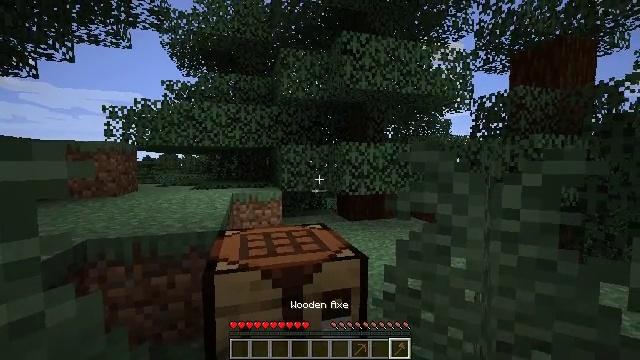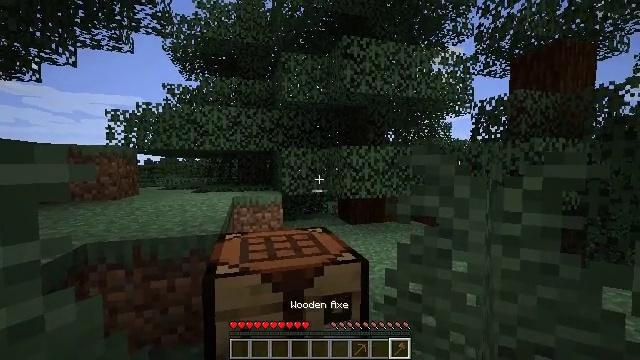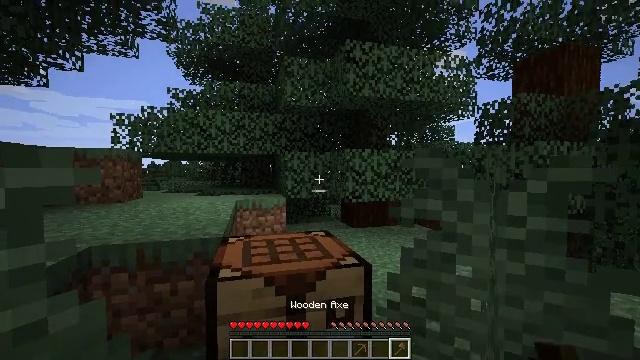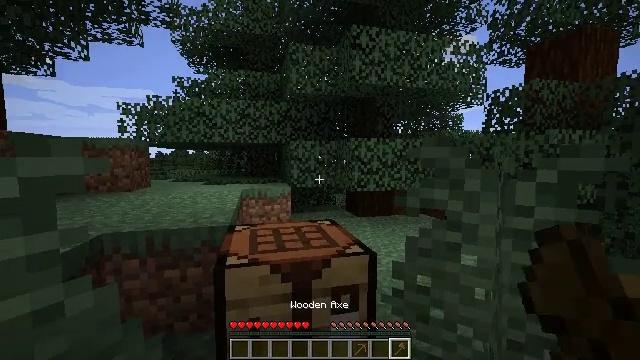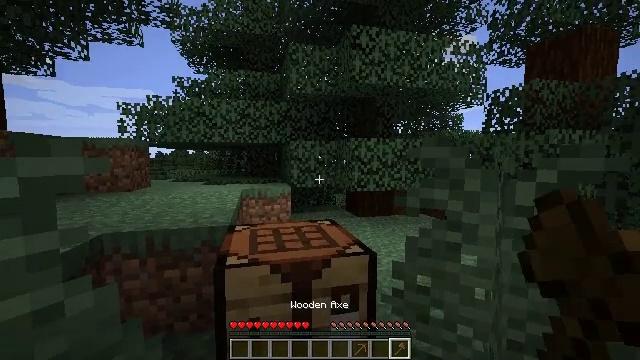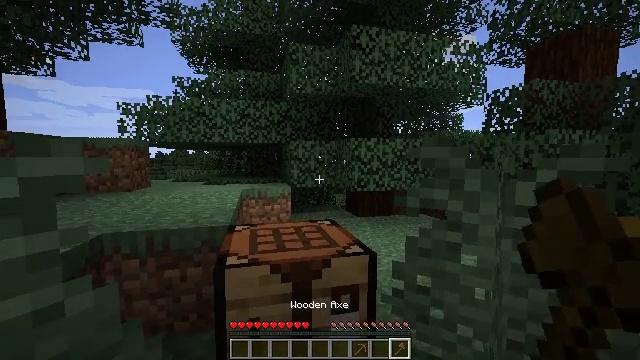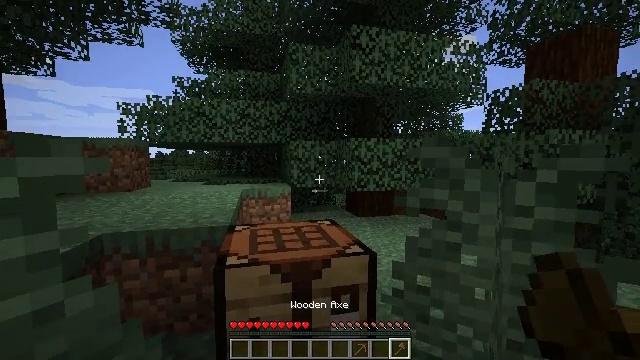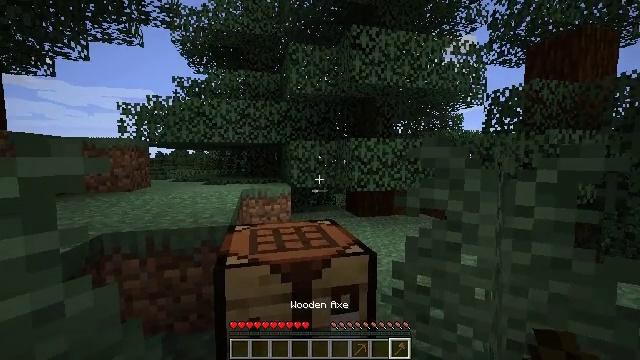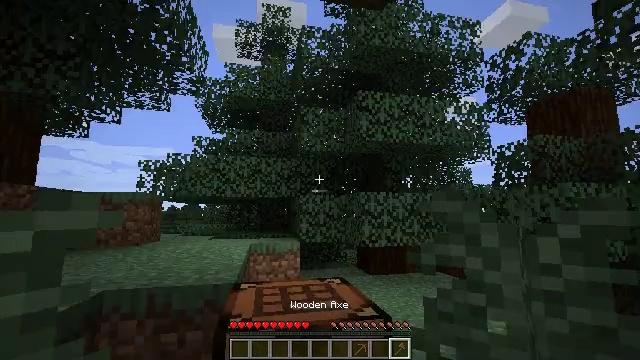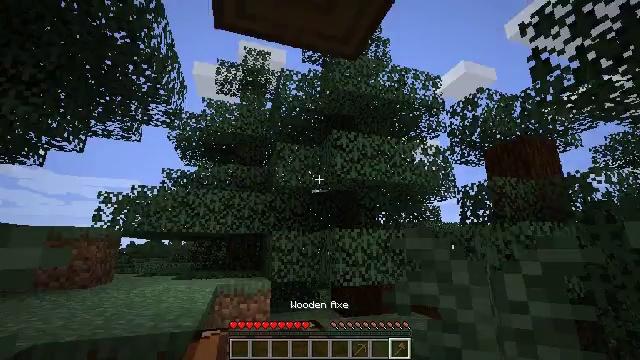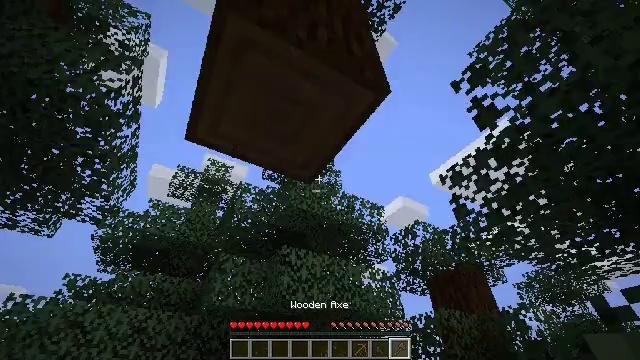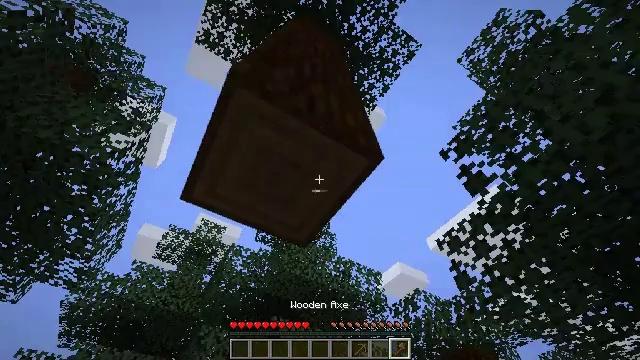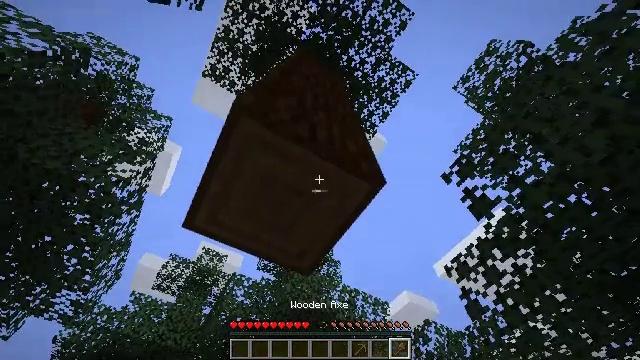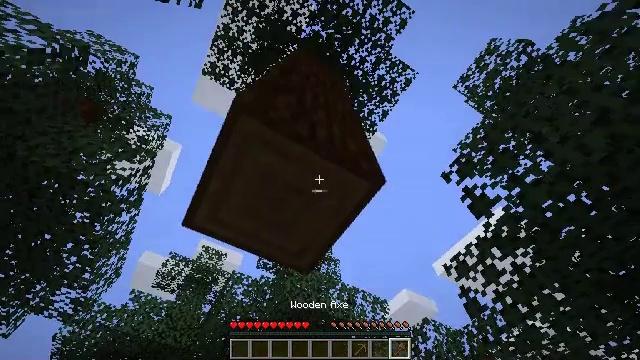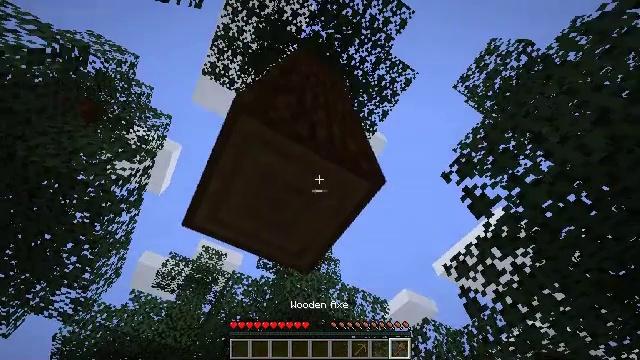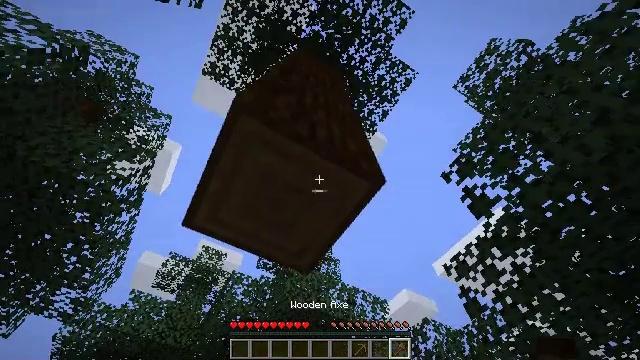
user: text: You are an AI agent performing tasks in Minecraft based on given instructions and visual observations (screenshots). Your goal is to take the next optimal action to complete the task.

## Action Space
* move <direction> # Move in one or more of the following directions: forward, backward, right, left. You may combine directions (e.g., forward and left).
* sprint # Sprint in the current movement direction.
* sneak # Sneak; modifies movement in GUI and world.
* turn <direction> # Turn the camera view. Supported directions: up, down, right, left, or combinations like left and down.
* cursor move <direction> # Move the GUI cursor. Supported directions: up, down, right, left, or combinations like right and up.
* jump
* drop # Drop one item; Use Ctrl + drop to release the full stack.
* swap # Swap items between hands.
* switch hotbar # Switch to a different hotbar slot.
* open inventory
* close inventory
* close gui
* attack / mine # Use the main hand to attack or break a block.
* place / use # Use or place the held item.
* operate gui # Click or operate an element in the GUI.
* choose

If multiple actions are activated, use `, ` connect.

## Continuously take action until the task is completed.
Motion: motion action
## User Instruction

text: Mine the spruce log from the forest.
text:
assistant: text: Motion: no_op
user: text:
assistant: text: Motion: no_op
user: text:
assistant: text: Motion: turn left and down
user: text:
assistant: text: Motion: no_op
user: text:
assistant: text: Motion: no_op
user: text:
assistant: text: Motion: no_op
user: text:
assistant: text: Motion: no_op
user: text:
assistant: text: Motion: turn left and up
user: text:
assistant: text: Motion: turn right and up
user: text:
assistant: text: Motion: turn right and up
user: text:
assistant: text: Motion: turn right and up
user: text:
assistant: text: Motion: turn left and up
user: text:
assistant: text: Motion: no_op
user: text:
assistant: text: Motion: no_op
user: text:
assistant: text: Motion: no_op
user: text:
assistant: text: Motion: no_op
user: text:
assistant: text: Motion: turn up
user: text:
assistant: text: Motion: turn up
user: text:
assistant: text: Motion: no_op
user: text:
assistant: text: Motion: no_op
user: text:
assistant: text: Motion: attack / mine
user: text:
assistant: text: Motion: attack / mine
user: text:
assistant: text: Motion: attack / mine
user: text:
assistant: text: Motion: attack / mine
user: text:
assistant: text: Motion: attack / mine
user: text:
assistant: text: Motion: attack / mine
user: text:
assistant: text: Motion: attack / mine
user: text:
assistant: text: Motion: attack / mine
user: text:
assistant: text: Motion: attack / mine
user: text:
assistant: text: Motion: attack / mine